Here is the raw acceleration-versus-time signal recorded on a bearing housing. Classify the bearing condition as one of: normal, inner_race, outer_race, ball.
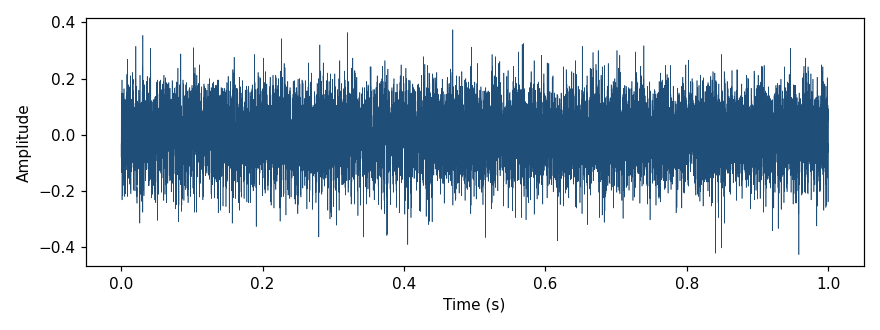
Answer: outer_race